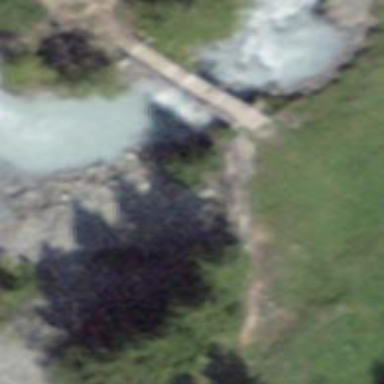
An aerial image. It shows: Path leading to bridge.